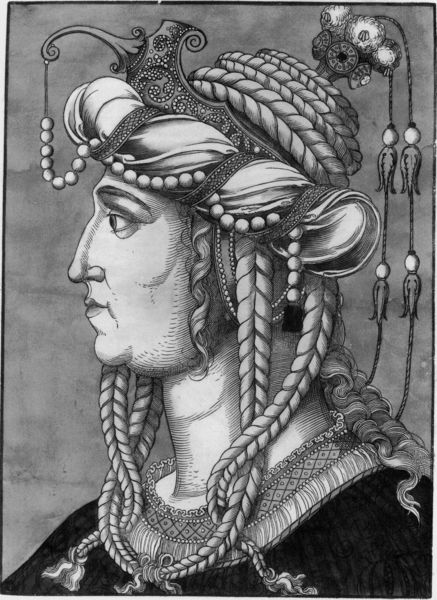
Titel: Bildnis der Frau Sultan Solimans
Künstler: Erhard Schön
Institution: (Seriendruck)
Schlagwörter: blau, dunkel, kopf, mann, umhang, weiß, gelb, grün, blumen, braun, frau, grau, haar, hell, hut, kleid, mund, nase, profil, schmuck, schwarz, skizze, zeichnung, blick, dame, rot, beige, hemd, kappe, augen, gesicht, kleidung, kragen, bildnis, hals, herr, portrait, porträt, auge, haare, kordeln, mantel, schnüre, spitzen, kinn, krone, lippen, locken, perle, perlen, renaissance, kopfbedeckung, zöpfe, kette, graphik, violett, zopf, ernst, seitenansicht, starr, verzierung, kordel, augenbraue, perlenkette, orient, orientalisch, asien, druck, druckgraphik, schnitt, schwarz weiss, schraffur, radierung, stich, ketten, kugeln, helm, kopfputz, fürst, braue, geringelt, doppelkinn, iris, glöckchen, geflochten, bänder, kopfschmuck, turban, verzierungen, pferdeschwanz, pickel, türke, serail, perlenketten, porttät, pferdeschwänze, kraen, di, 1450, pelen, hals#, starar